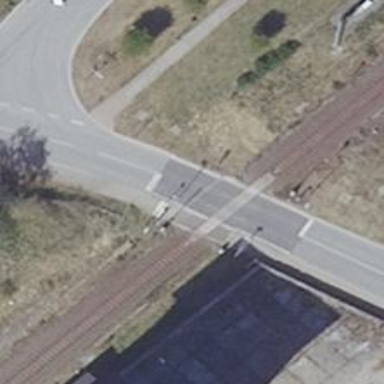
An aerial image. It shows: Railway level crossing.